Interaction volume radius: 5 \u00c5
Interaction volume height: 10 \u00c5
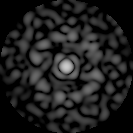
Disorder parameter: 0.7599